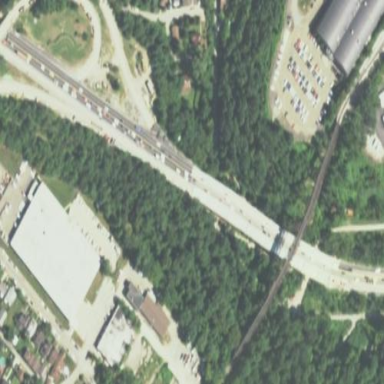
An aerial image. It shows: Man-made bridge.